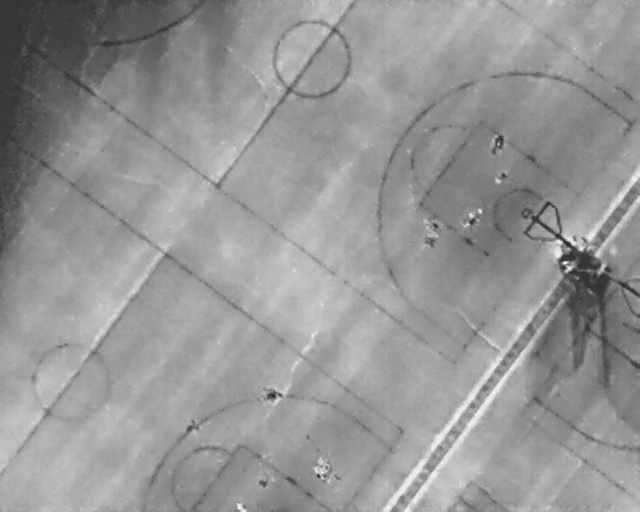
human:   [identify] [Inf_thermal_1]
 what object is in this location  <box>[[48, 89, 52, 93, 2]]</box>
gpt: <ref>1 large person at the bottom</ref>

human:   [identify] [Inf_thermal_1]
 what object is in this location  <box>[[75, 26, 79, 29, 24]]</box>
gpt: <ref>1 medium person at the top right</ref>